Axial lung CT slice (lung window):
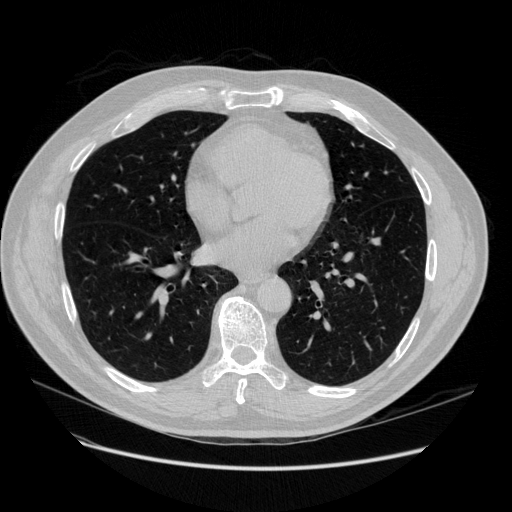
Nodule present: no